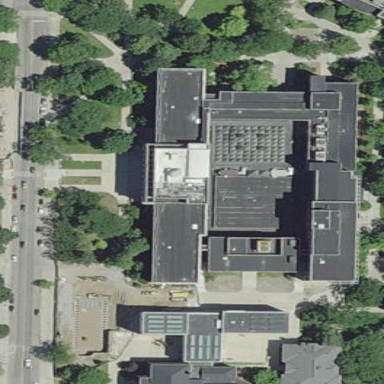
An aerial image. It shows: University building with flat roof.